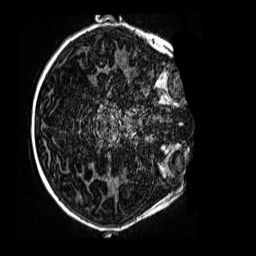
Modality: MP2RAGE
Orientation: axial
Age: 9
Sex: female
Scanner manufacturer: siemens
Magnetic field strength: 3 T
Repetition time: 4 s
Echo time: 0.00299 s